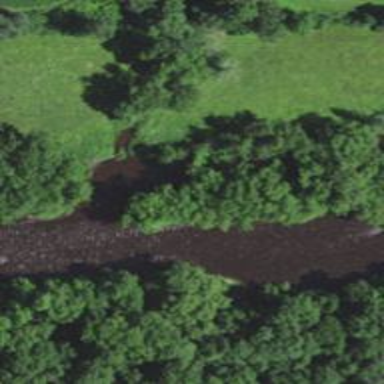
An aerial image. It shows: Beautiful river scene.